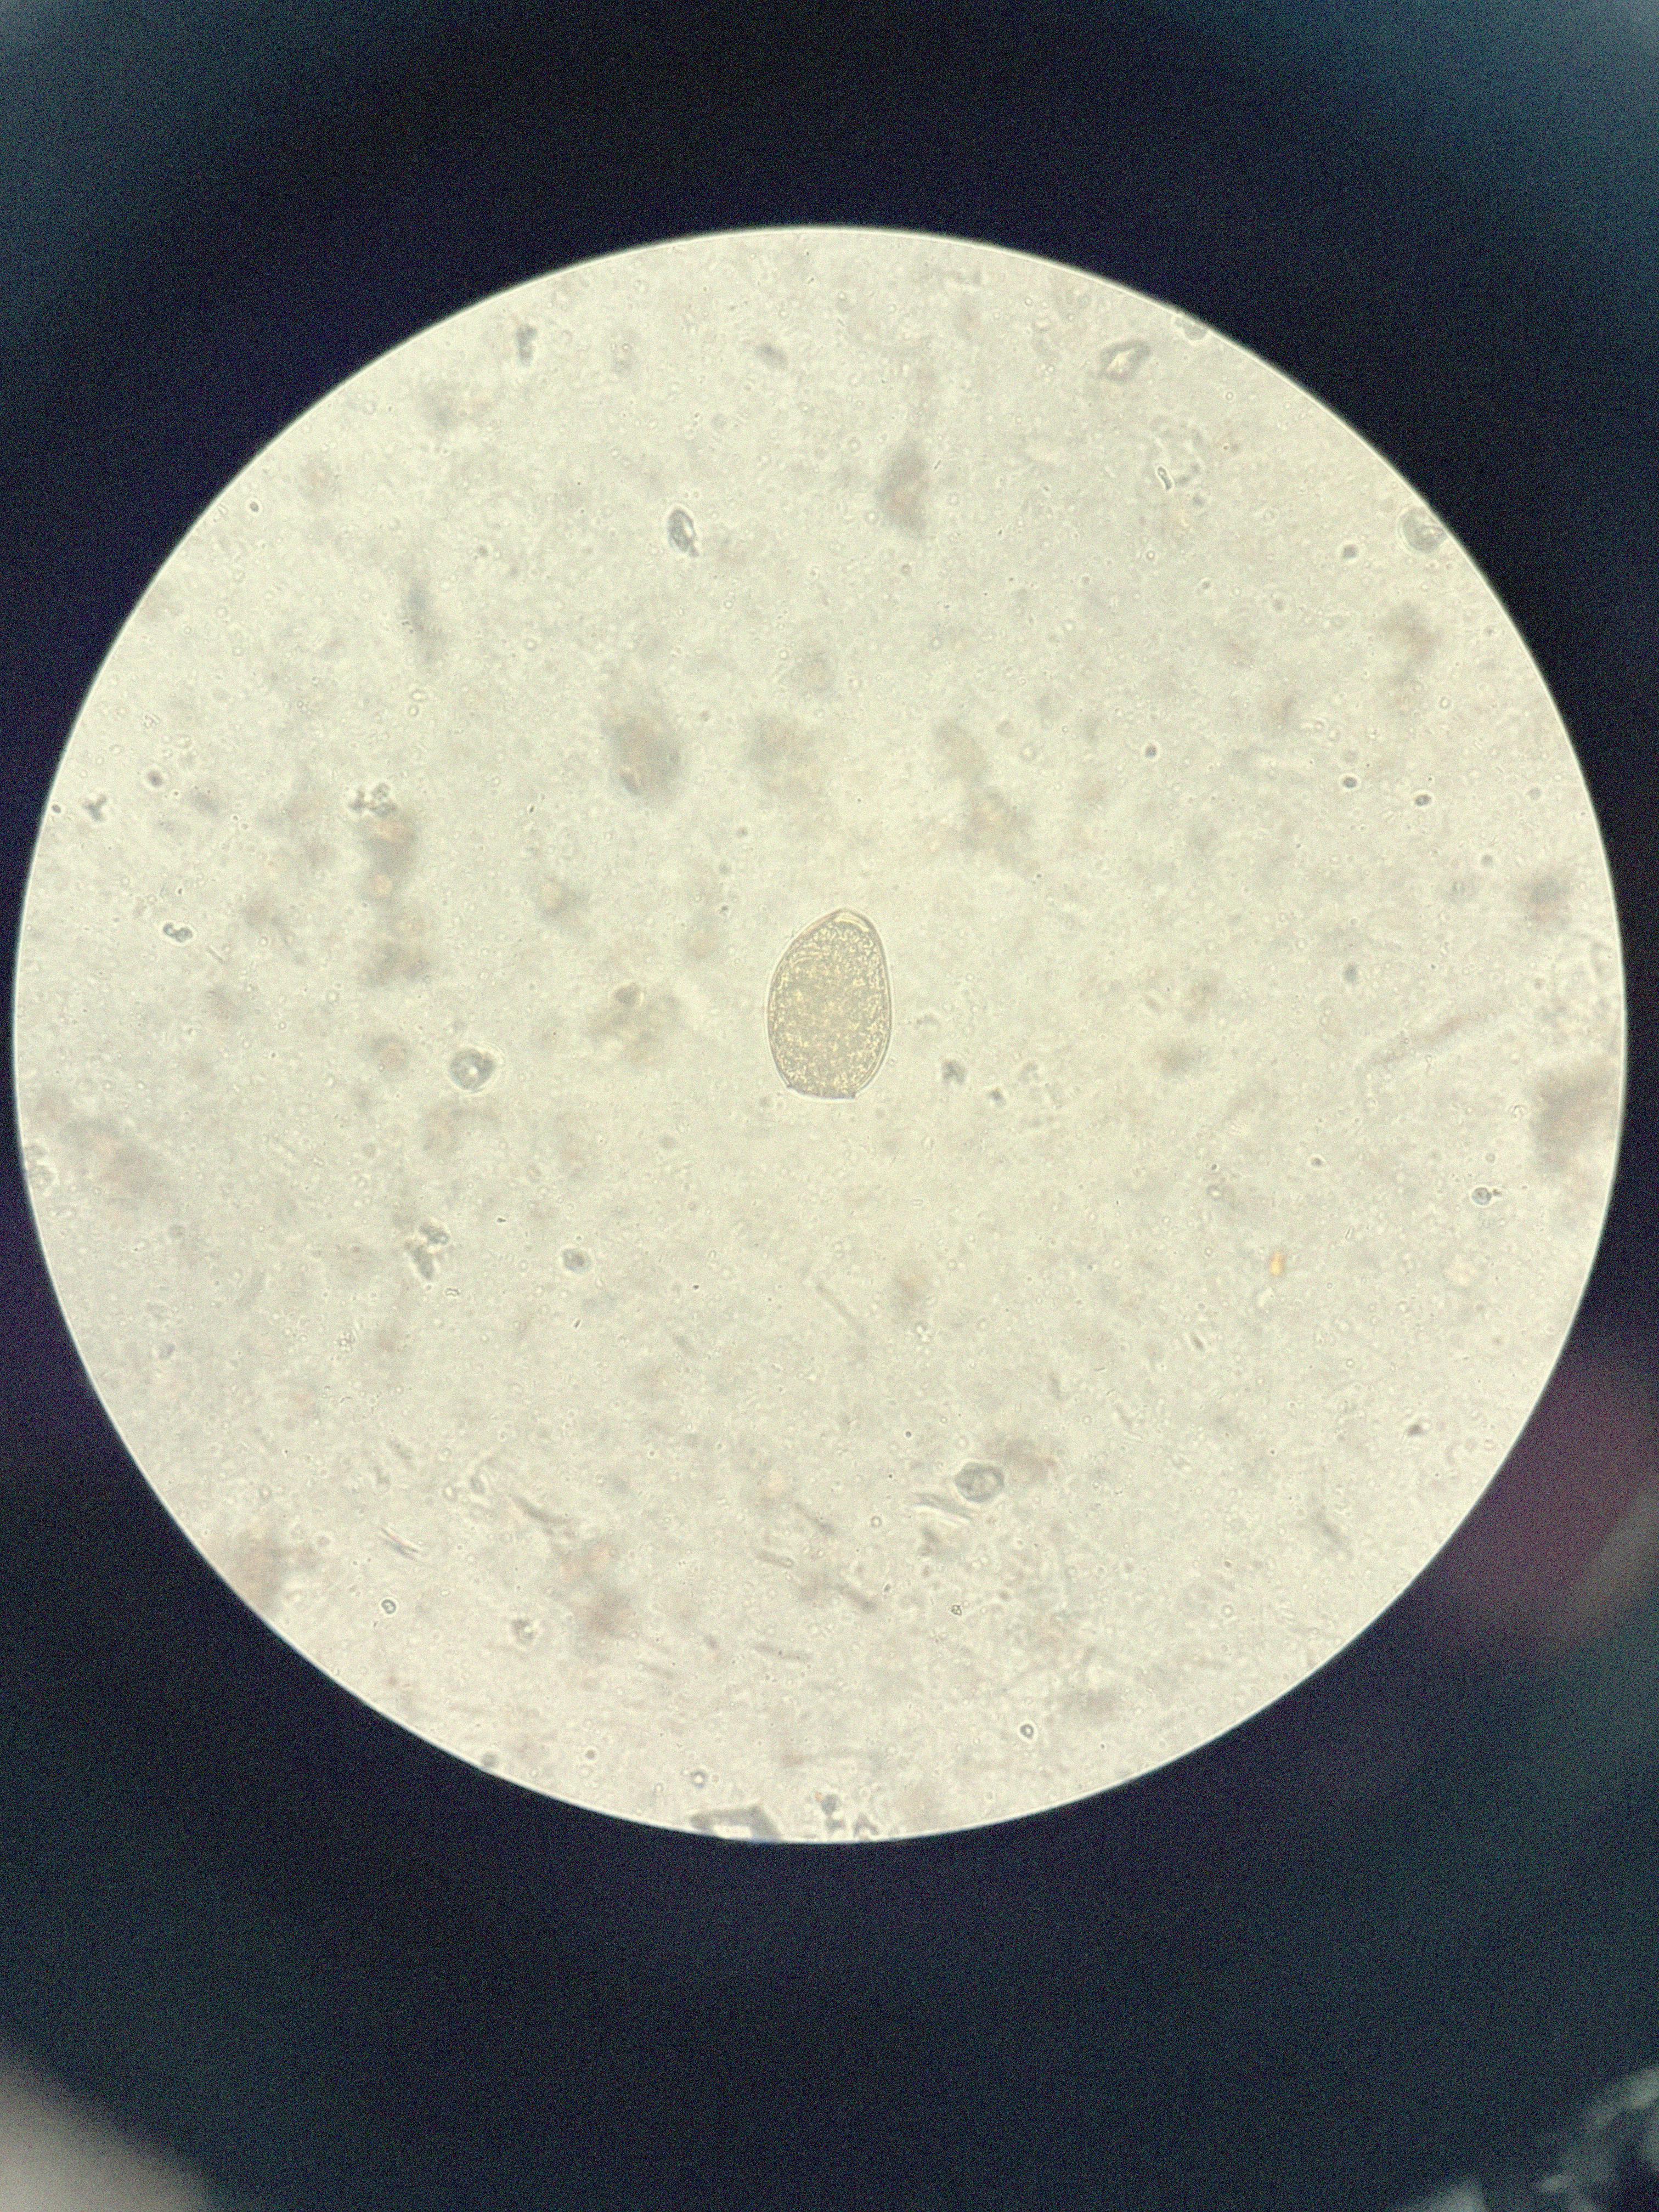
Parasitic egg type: Paragonimus spp